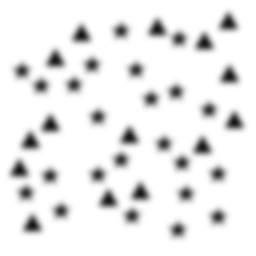
Squares: 0
Triangles: 15
Stars: 23
Total shapes: 38